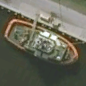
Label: Towing_vessel